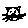
Label: cat